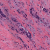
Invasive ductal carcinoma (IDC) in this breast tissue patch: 1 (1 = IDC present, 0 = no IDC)